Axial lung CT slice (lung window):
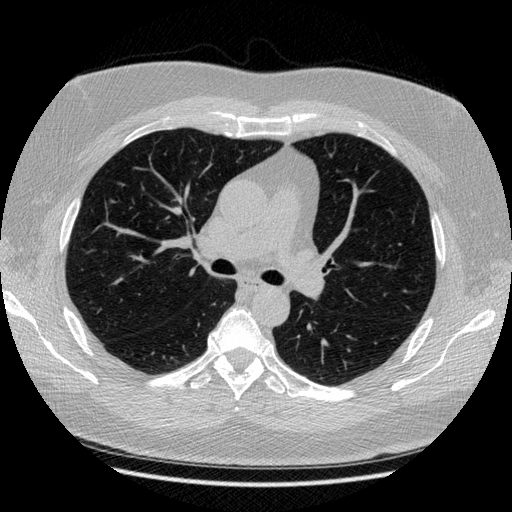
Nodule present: no